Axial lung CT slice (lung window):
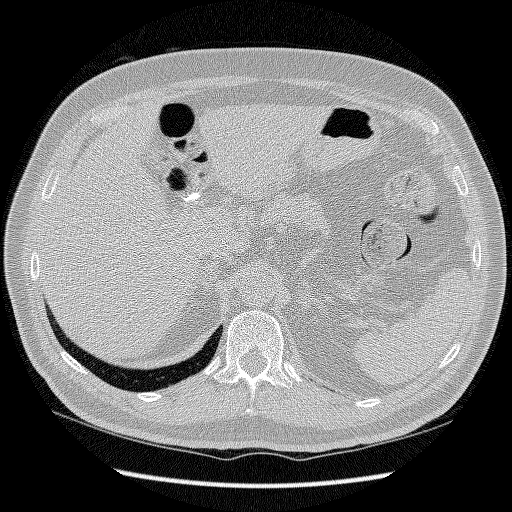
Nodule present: no